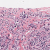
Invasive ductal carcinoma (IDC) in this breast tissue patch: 1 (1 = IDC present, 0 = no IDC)